Question: I have the following output from red-only filtration done by the following algorithm:
'''
cv::Mat findColor(const cv::Mat & inputBGRimage, int rng=20)
{
// Make sure that your input image uses the channel order B, G, R (check not implemented).
cv::Mat mt1, mt2;
cv::Mat input = inputBGRimage.clone();
cv::Mat imageHSV; //(input.rows, input.cols, CV_8UC3);
cv::Mat imgThreshold, imgThreshold0, imgThreshold1; //(input.rows, input.cols, CV_8UC1);
assert( ! input.empty() );
// blur image
cv::blur( input, input, Size(11, 11) );
// convert input-image to HSV-image
cv::cvtColor( input, imageHSV, cv::COLOR_BGR2HSV );
// In the HSV-color space the color 'red' is located around the H-value 0 and also around the
// H-value 180. That is why you need to threshold your image twice and the combine the results.
cv::inRange( imageHSV, cv::Scalar( H_MIN, S_MIN, V_MIN ), cv::Scalar( H_MAX, S_MAX, V_MAX ), imgThreshold0 );
if ( rng > 0 )
{
// cv::inRange(imageHSV, cv::Scalar(180-rng, 53, 185, 0), cv::Scalar(180, 255, 255, 0), imgThreshold1);
// cv::bitwise_or( imgThreshold0, imgThreshold1, imgThreshold );
}
else
{
imgThreshold = imgThreshold0;
}
// cv::dilate( imgThreshold0, mt1, Mat() );
// cv::erode( mt1, mt2, Mat() );
return imgThreshold0;
}
'''
And here is the output:

And I want to detect the four coordinates of the rectangle. As you can see, the output is not perfect, I used 'cv::findContours' in conjunction with 'cv::approxPolyDP' before, but it's not working good anymore.
Is there any filter that I can apply for input image (except blur, dilate, erode) to make image better for processing?
Any suggestions?
When I am using 'findContours' like this:
'''
findContours( src, contours, hierarchy, CV_RETR_EXTERNAL, CV_CHAIN_APPROX_SIMPLE );
double largest_area = 0;
for( int i = 0; i < contours.size(); i++) { // get the largest contour
area = fabs( contourArea( contours[i] ) );
if( area >= largest_area ) {
largest_area = area;
largestContours.clear();
largestContours.push_back( contours[i] );
}
}
if( largest_area > 5000 ) {
cv::approxPolyDP( cv::Mat(largestContours[0]), approx, 100, true );
cout << approx.size() << endl; /* ALWAYS RETURN 2 ?!? */
}
'''
The 'approxPolyDP' is not working as expected.
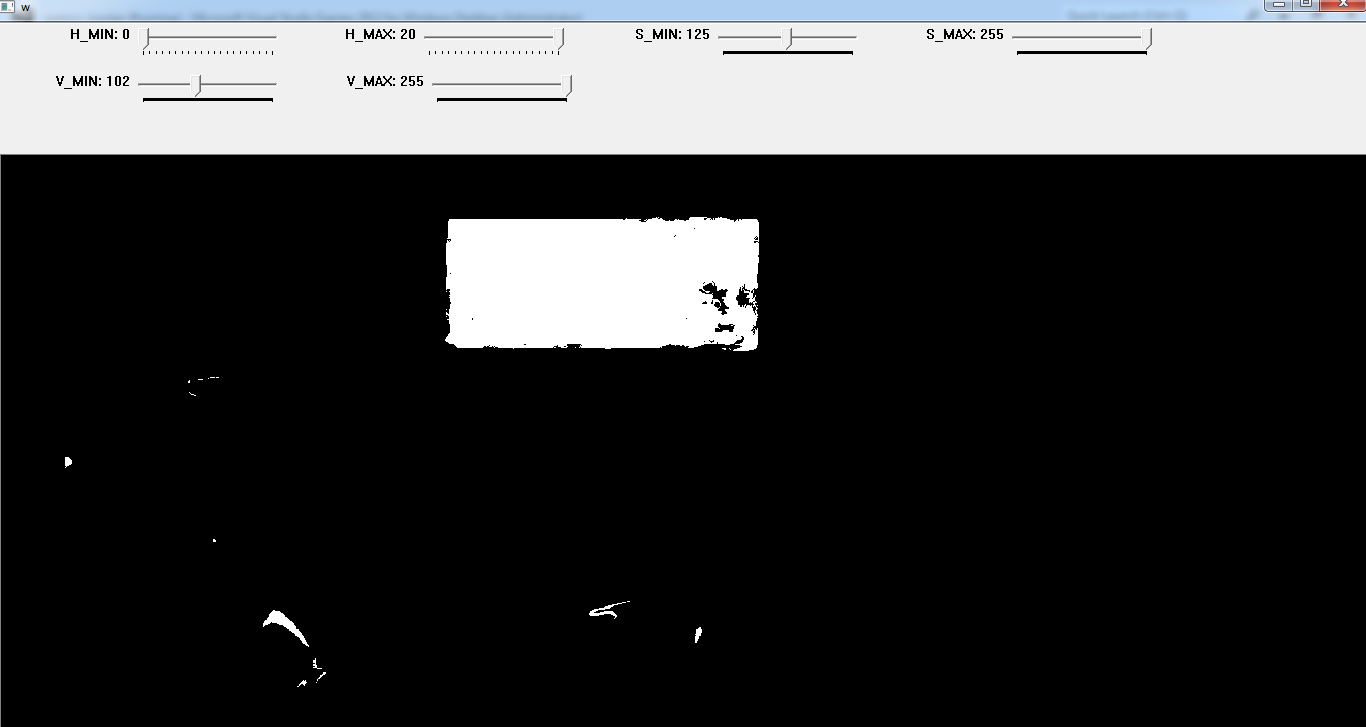
Answer: I think your result is quite good, maybe if you select the contour with greatest area using <URL> and then finding the minimal rotated rectangle of the bigger contour.
'''
vector<cv::RotatedRect> cv::minRect( contours.size() );
for( size_t = 0; i < contours.size(); i++ )
{
minRect[i] = minAreaRect( cv::Mat(contours[i]) );
}
'''
<URL> class already has a vector of Point2f to store the points.
'''
RotatedRect rRect = RotatedRect(Point2f(100,100), Size2f(100,50), 30);
Point2f vertices[4];
rRect.points(vertices);
for(int i = 0; i < 4; i++){
std::cout << vertices[i] << " ";
}
'''